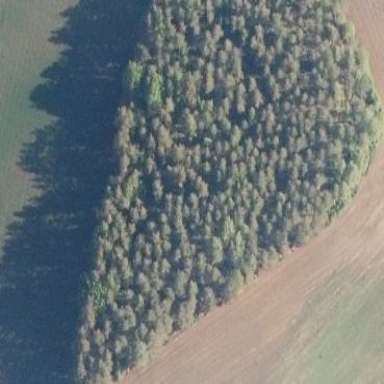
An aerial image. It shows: Mixed woodland area with various types of leaves.